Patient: sex F, age 80
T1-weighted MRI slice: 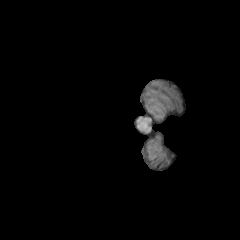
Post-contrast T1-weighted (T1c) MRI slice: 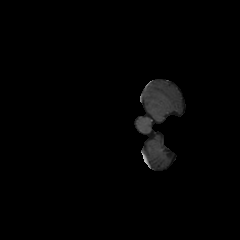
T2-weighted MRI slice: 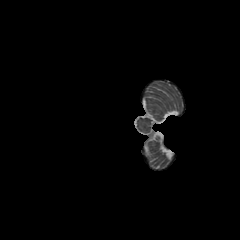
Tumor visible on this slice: no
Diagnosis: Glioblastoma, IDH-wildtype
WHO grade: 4